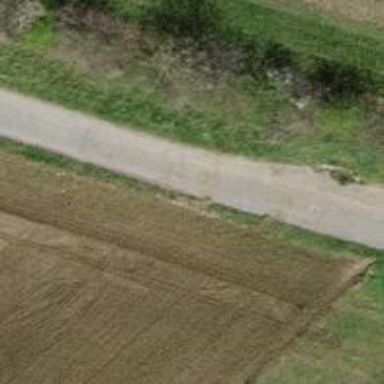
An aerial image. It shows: Unclassified paved road.